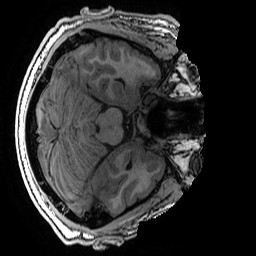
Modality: T1w
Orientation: axial
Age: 16
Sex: male
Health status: ill
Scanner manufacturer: ge
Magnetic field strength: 3 T
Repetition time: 0.007664 s
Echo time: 0.00342 s